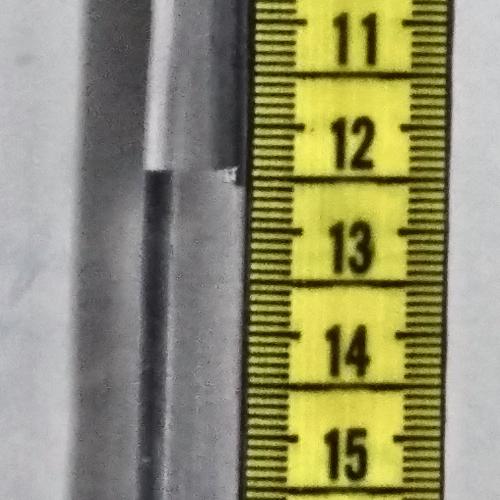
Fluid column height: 12.5 cm